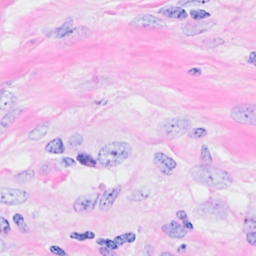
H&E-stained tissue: Breast